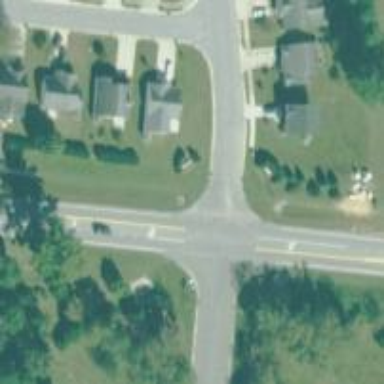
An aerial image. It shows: Stop road.